Field crop: maize
Growth stage: 2
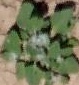
Species: chenopodium